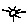
Label: sun